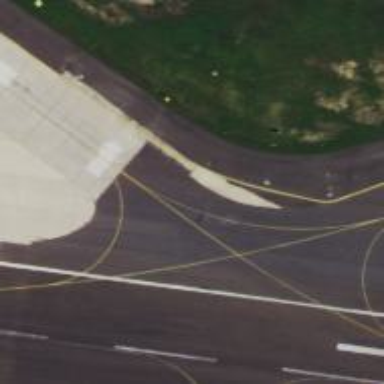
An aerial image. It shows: Image of taxiway at airport.